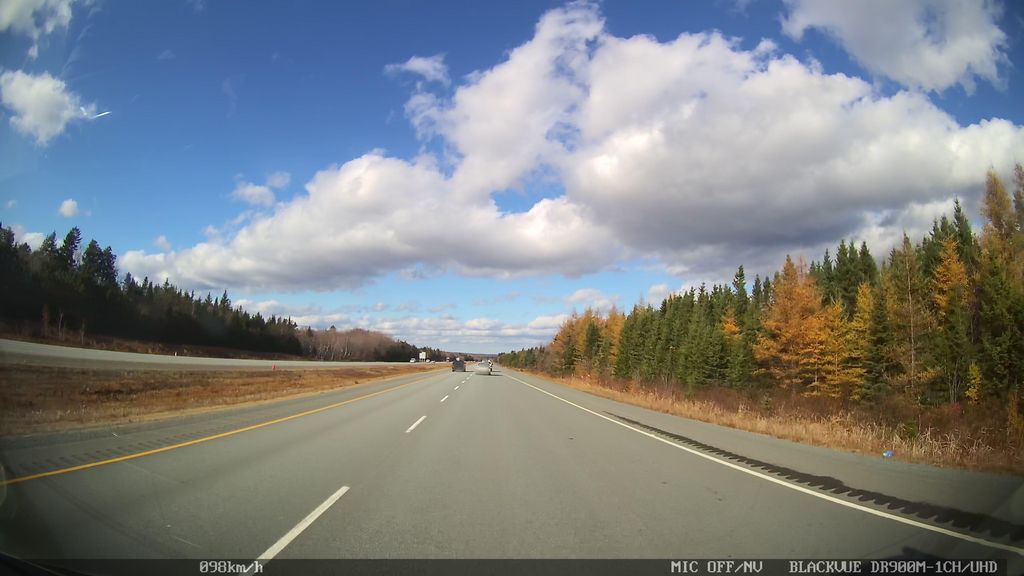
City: halifax